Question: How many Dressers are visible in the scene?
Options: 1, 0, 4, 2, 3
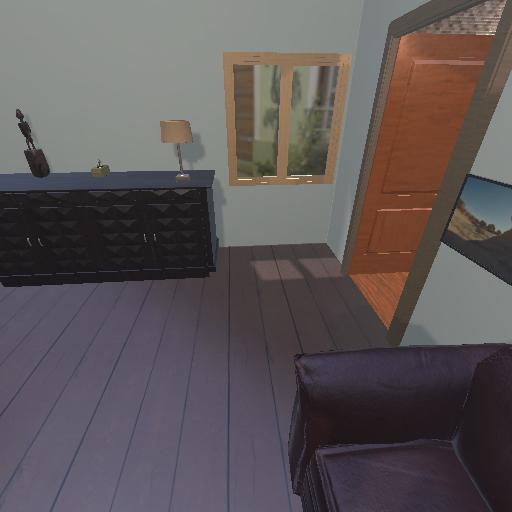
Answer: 1